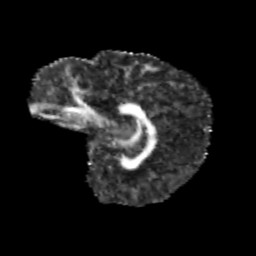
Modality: FA
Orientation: sagittal
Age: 9
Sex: male
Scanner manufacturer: siemens
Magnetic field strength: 3 T
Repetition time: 3.8 s
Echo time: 0.07 s